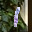
Label: 1